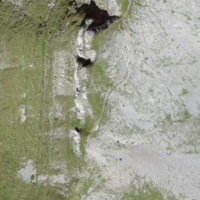
EUNIS habitat code: 26
Species observed at this site:
Erinus alpinus